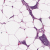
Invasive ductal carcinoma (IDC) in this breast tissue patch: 0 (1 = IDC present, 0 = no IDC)